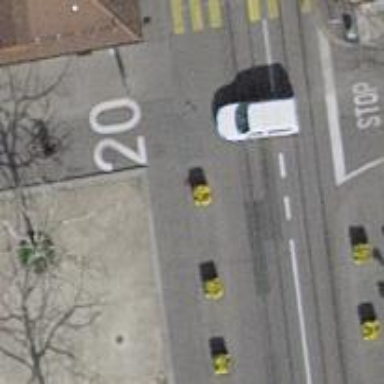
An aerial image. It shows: Asphalt road designated as living street.